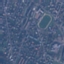
Land use / land cover: Residential